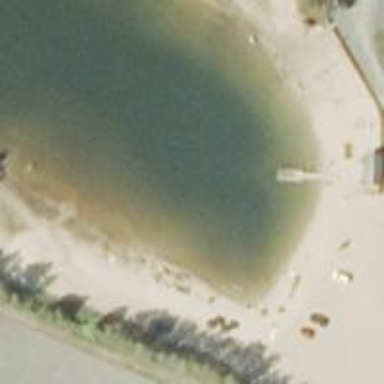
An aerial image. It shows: Sandy beach with natural surface.